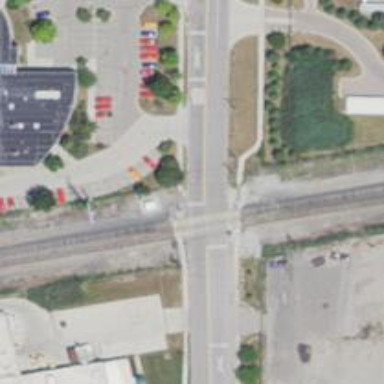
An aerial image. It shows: Crossing for the railway.